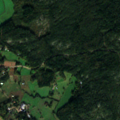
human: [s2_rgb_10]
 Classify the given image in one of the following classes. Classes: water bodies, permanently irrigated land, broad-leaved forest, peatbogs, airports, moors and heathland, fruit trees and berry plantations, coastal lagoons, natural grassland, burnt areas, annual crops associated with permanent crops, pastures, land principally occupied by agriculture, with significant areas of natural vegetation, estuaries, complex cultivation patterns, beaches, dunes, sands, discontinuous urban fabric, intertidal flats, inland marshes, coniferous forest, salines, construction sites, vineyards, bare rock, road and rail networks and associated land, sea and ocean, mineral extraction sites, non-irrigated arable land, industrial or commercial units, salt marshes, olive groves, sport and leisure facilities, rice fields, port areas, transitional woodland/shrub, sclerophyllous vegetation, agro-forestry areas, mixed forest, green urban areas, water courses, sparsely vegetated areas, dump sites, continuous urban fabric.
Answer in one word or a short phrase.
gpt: non-irrigated arable land, land principally occupied by agriculture, with significant areas of natural vegetation, coniferous forest